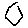
Label: hexagon